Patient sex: M
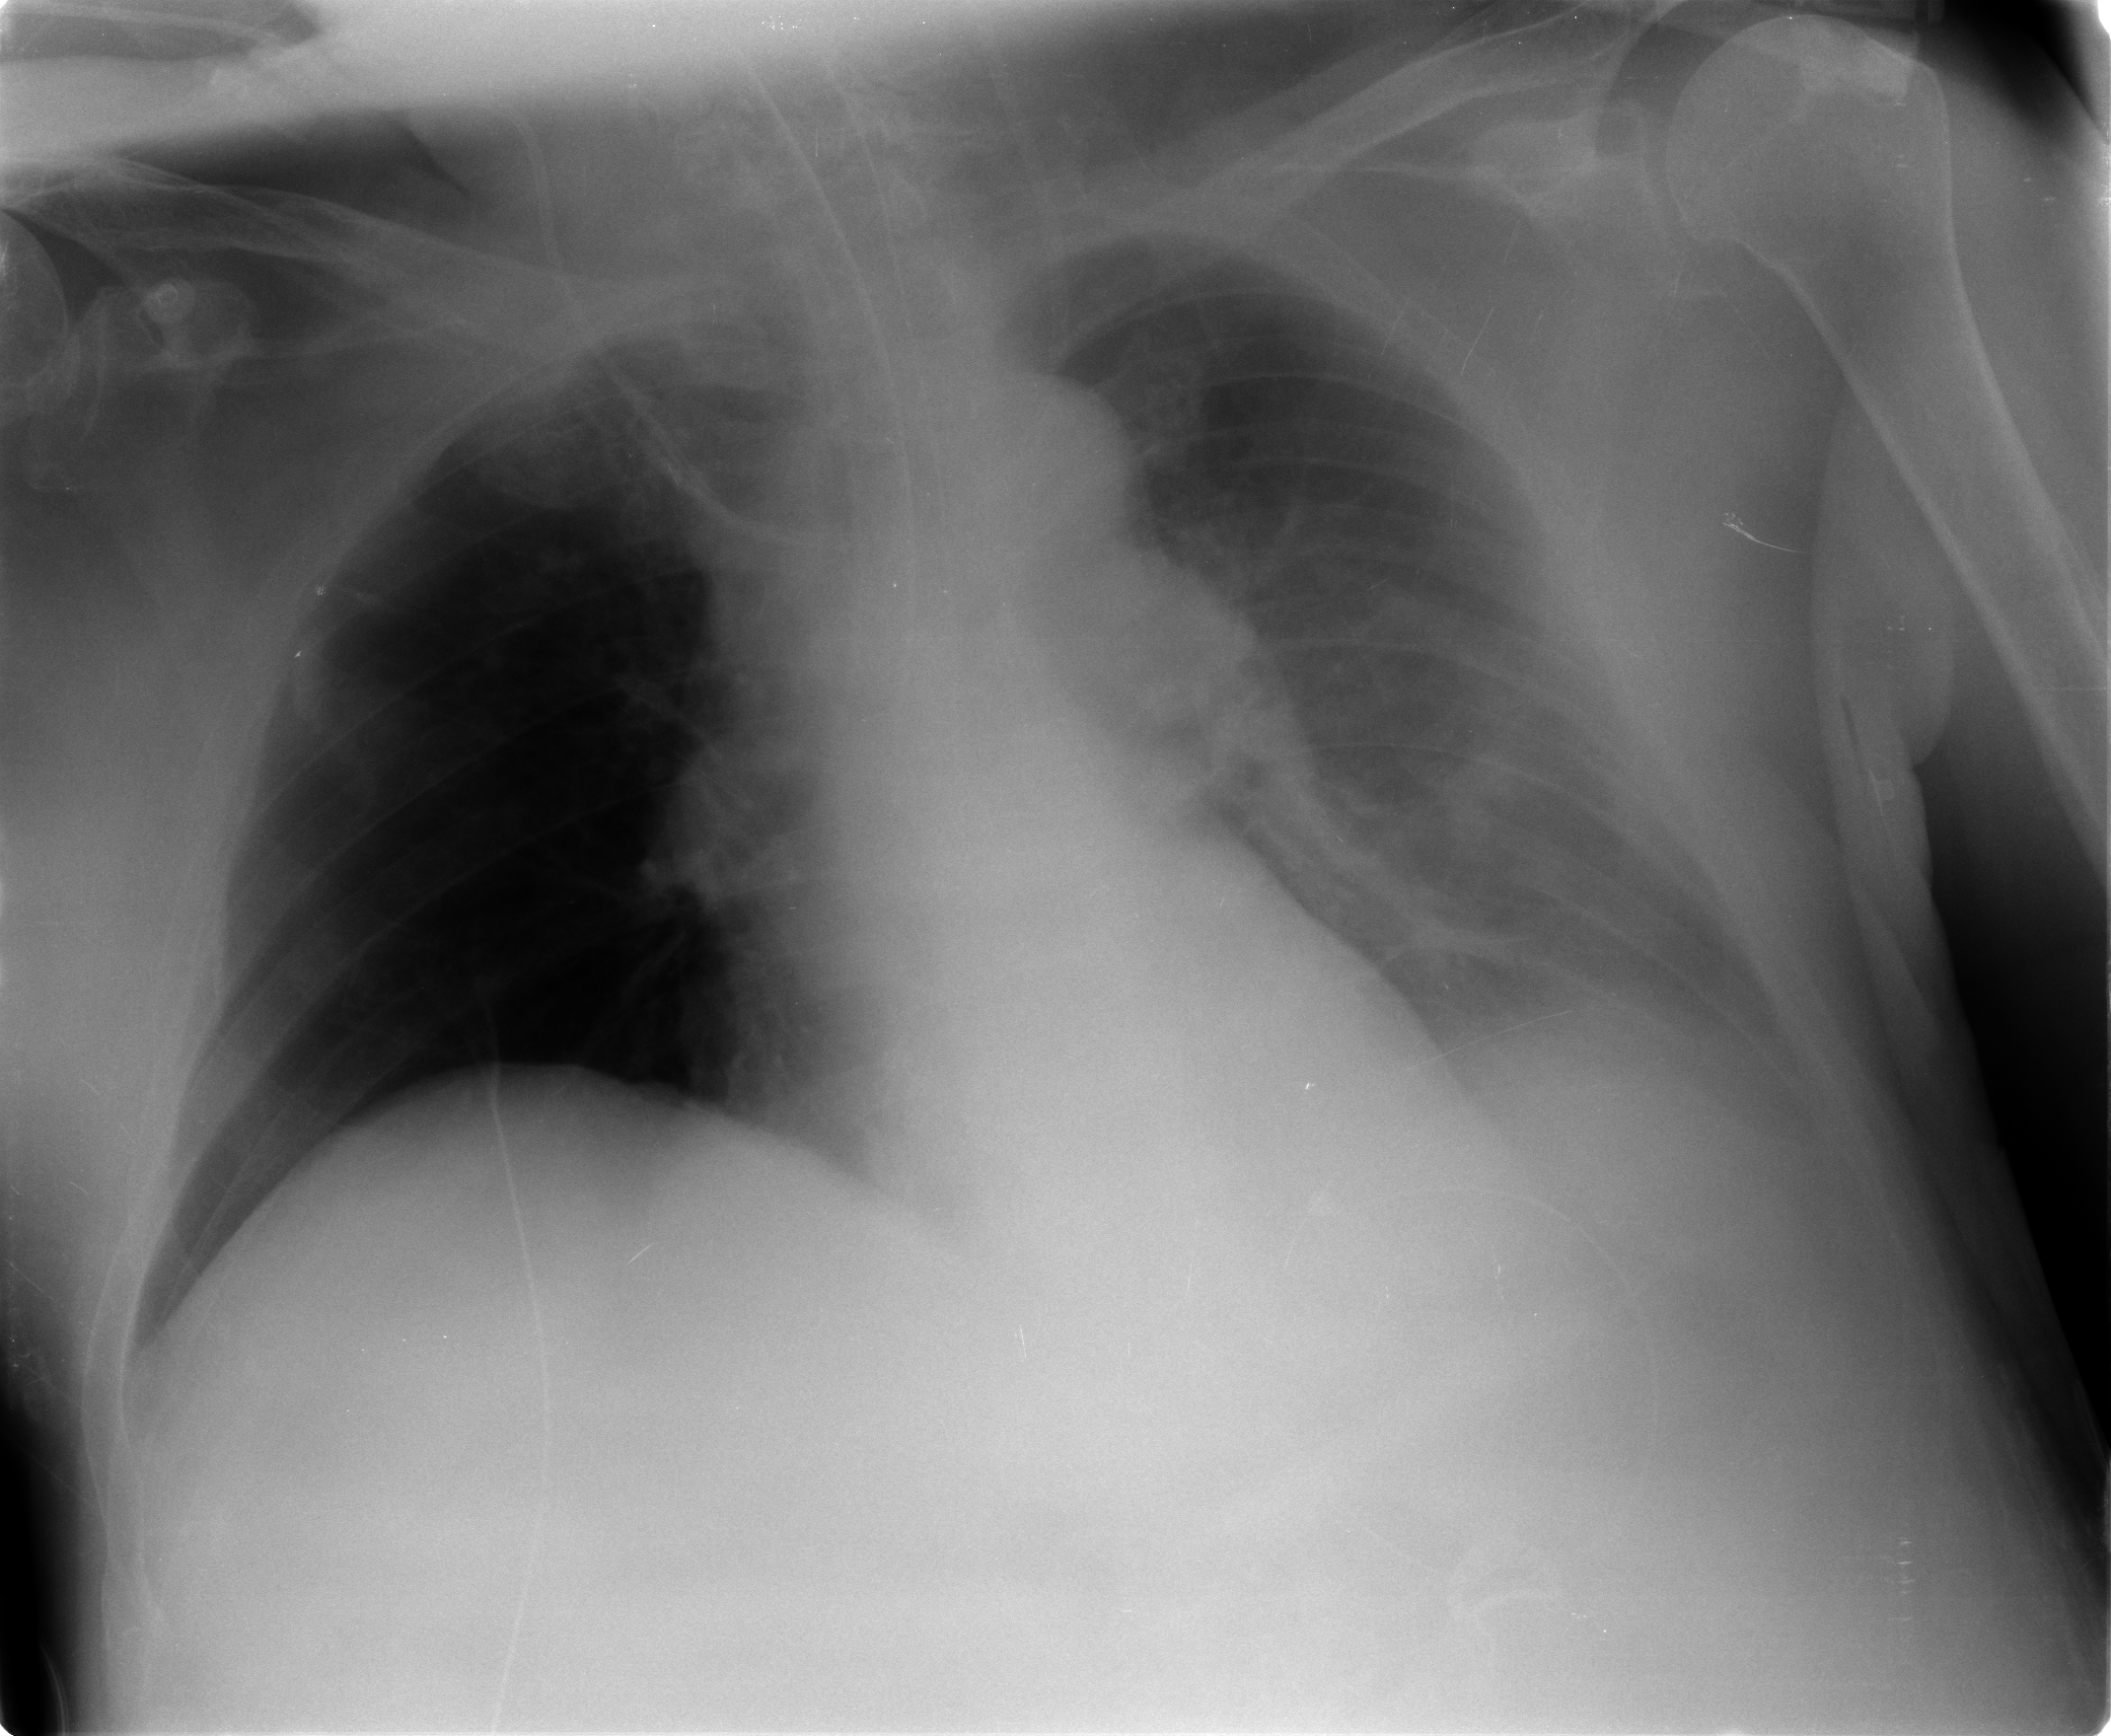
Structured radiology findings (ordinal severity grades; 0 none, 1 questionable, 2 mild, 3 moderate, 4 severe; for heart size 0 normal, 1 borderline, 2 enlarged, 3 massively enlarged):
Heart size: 2
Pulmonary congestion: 0
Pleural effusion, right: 1
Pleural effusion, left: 2
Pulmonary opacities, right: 0
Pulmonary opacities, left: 0
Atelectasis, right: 1
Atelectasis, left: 2